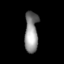
Tissue: lung
Cell type: Epithelial cells
Senescence score: 0.556
Nuclear area (px): 542
Mean DAPI intensity: 138.823